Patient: sex M, age 57
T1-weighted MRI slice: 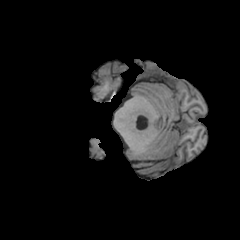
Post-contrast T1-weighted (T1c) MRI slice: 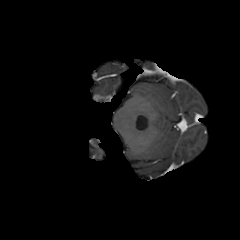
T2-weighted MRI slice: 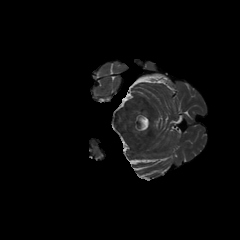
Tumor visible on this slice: no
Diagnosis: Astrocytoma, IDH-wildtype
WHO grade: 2